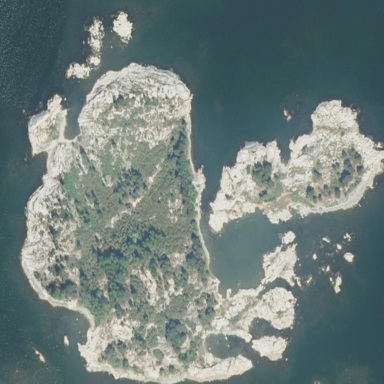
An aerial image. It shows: Islet located along the natural coastline.